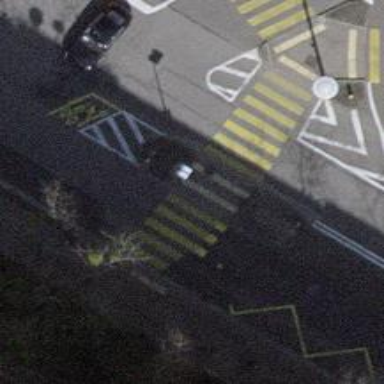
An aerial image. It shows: Uncontrolled road crossing with pedestrian island.